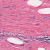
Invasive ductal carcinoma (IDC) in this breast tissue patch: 1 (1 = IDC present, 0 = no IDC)